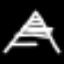
Label: The Eiffel Tower